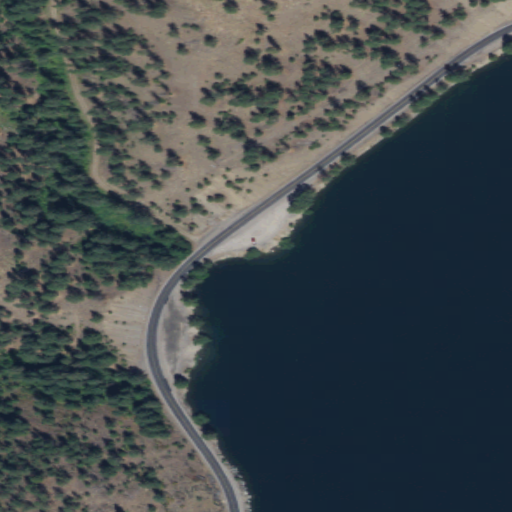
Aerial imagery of valley in Washington named Hendricks Canyon containing open water, evergreen forest, shrub, low intensity development, medium intensity development, and grassland